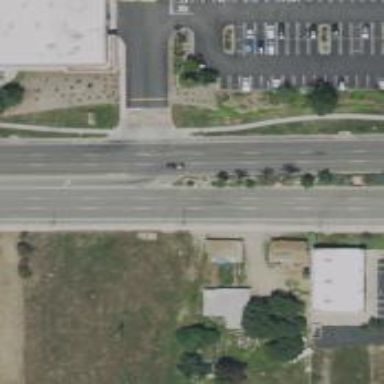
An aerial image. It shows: Primary highway with separate asphalt sidewalk.